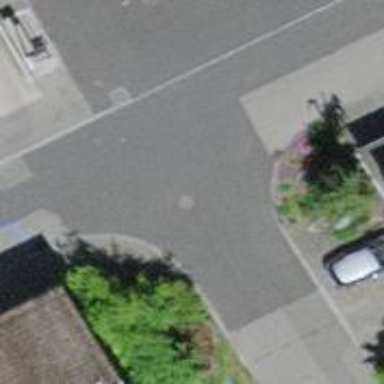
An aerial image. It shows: Residential road with separate asphalt sidewalk.